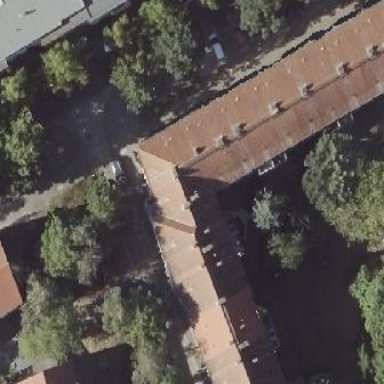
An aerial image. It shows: Hipped roof apartment building.